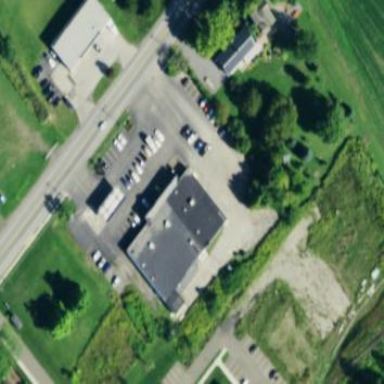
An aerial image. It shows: Commercial building containing Shurfine and Rite Aid stores.